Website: macys
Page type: payment
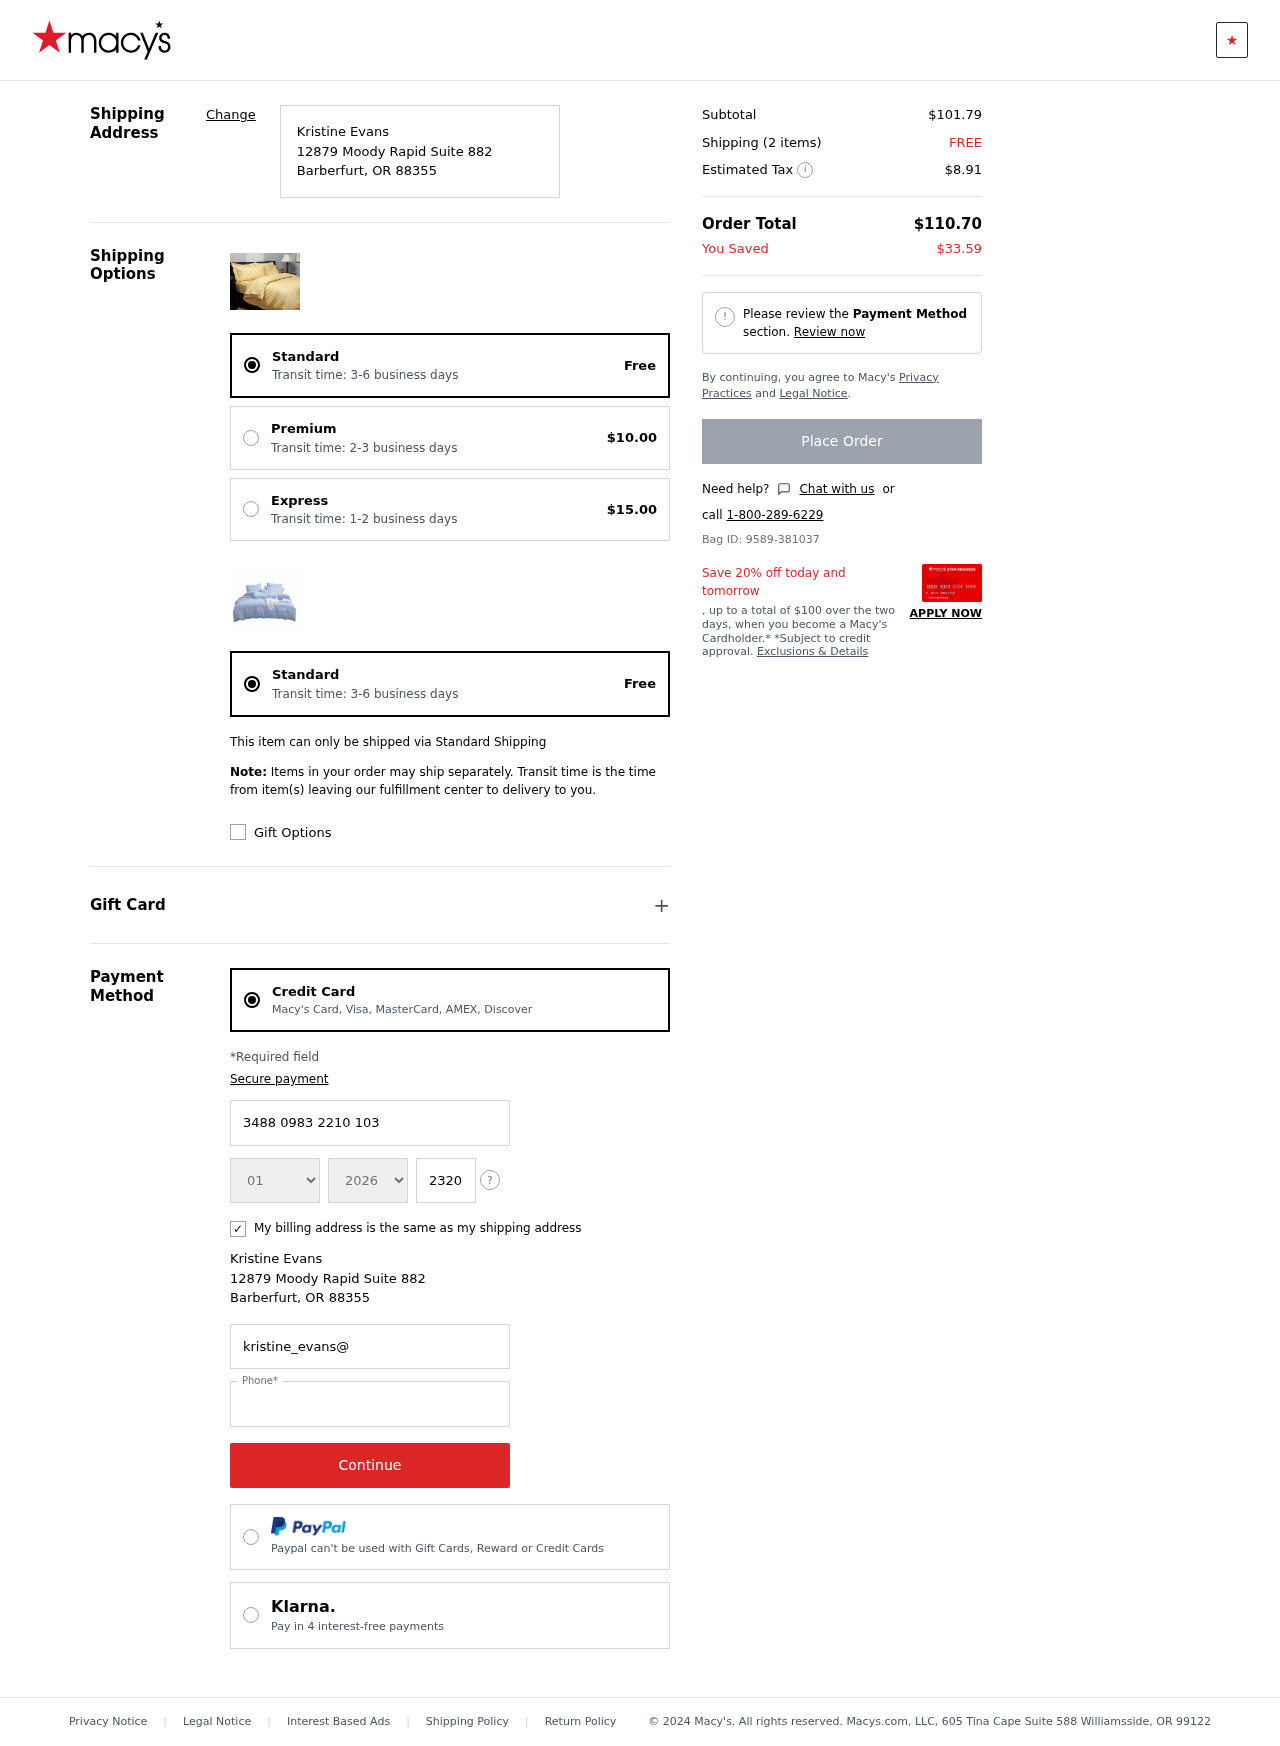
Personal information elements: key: PII_CARD_CVV
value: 2320
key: PII_CARD_EXPIRY_MONTH
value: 01
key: PII_CARD_EXPIRY_YEAR
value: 26
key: PII_CARD_NUMBER
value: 3488 0983 2210 103
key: PII_CITY
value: Barberfurt
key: PII_EMAIL
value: kristine_evans@hotmail.com
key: PII_FULLNAME
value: Kristine Evans
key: PII_PHONE
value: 2713472463
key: PII_POSTCODE
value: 88355
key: PII_STATE_ABBR
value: OR
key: PII_STREET
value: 12879 Moody Rapid Suite 882
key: PII_FULLNAME2
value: Kristine Evans
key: PII_CITY2
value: Barberfurt
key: PII_STATE_ABBR2
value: OR
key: PII_POSTCODE_FULL
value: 88355
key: PII_POSTCODE_NUMERIC
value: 88355
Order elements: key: ORDER_DELIVERY_DATE
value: Transit time: 3-6 business days
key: ORDER_SHIPPING_STANDARD
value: Free
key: ORDER_SHIPPING_PREMIUM
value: $10.00
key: ORDER_SHIPPING_EXPRESS
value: $15.00
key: ORDER_DELIVERY_DATE2
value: Transit time: 3-6 business days
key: ORDER_SHIPPING_STANDARD2
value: Free
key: ORDER_SUBTOTAL
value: $101.79
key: ORDER_NUM_ITEMS
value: Shipping (2 items)
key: ORDER_SHIPPING_COST
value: FREE
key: ORDER_TAX
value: $8.91
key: ORDER_TOTAL
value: $110.70
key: ORDER_SAVINGS
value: $33.59
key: ORDER_ID
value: Bag ID: 9589-381037